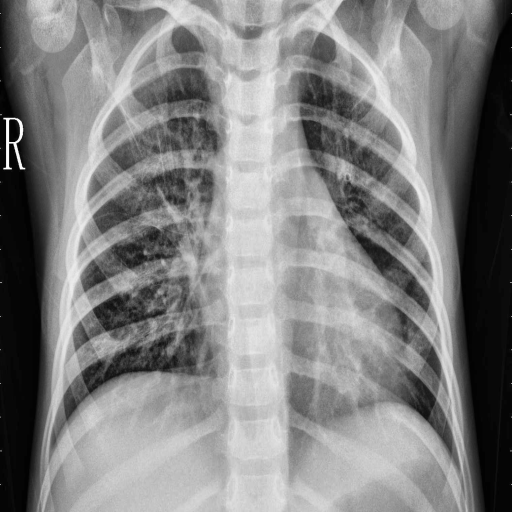
Finding: PNEUMONIA